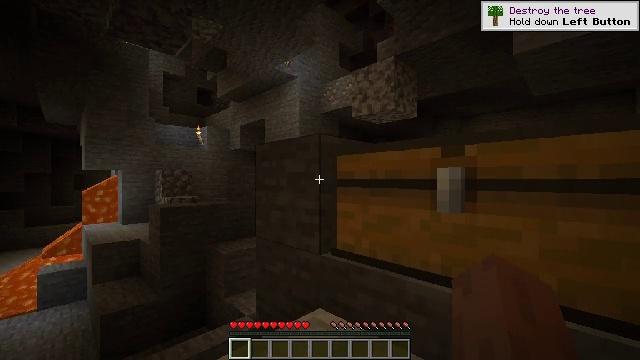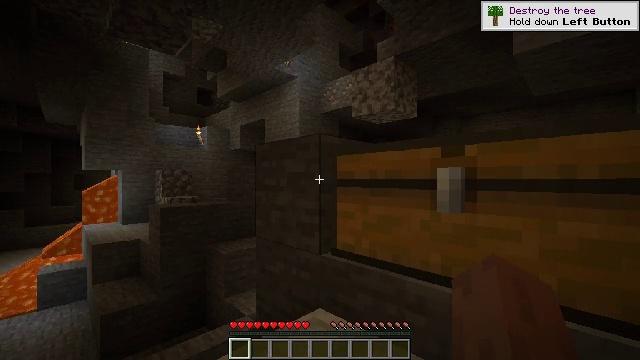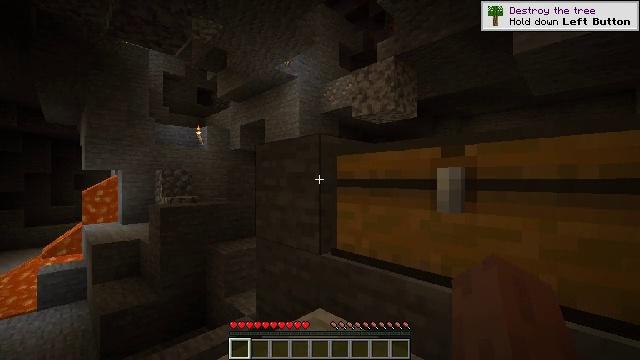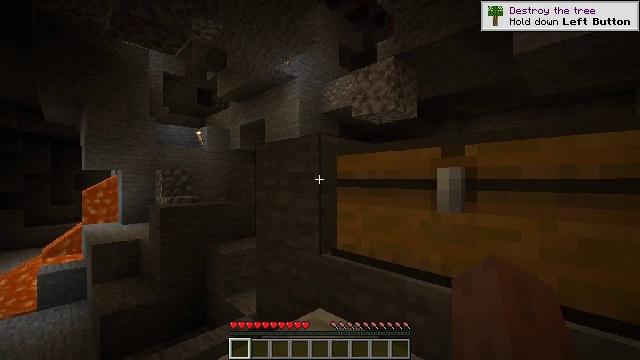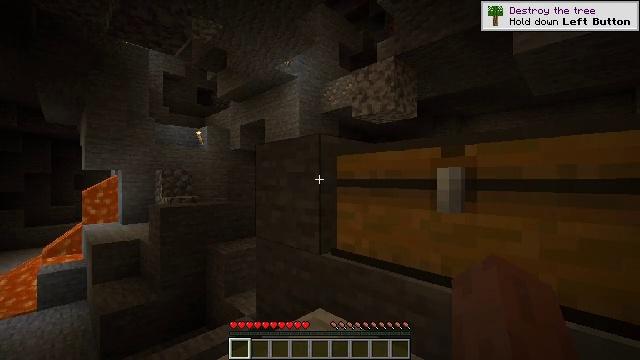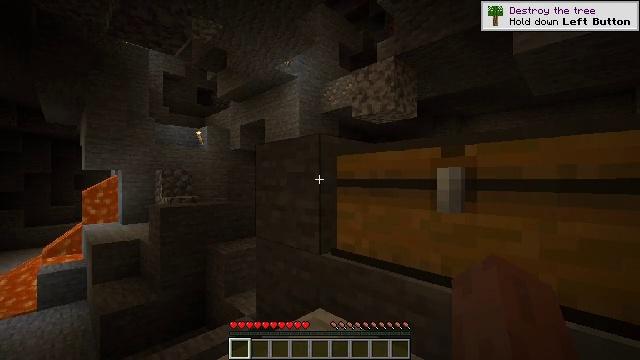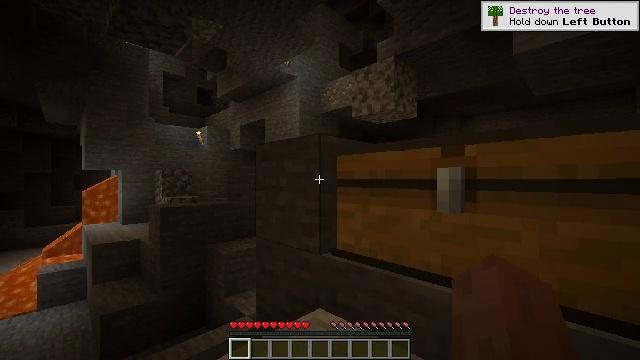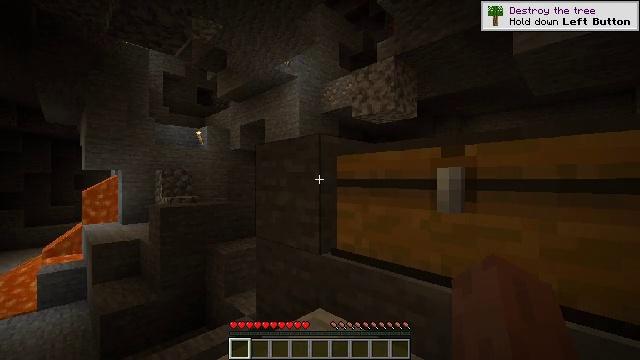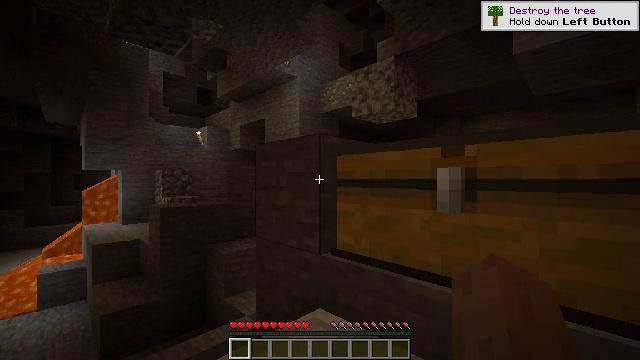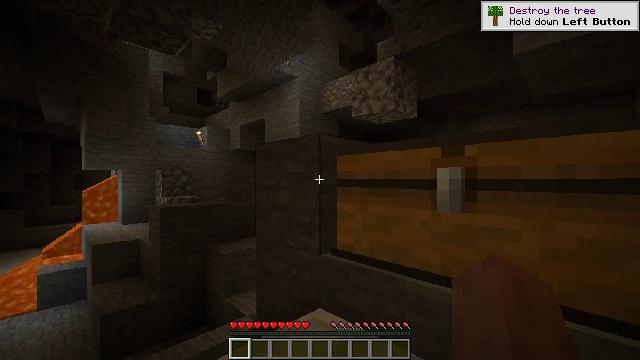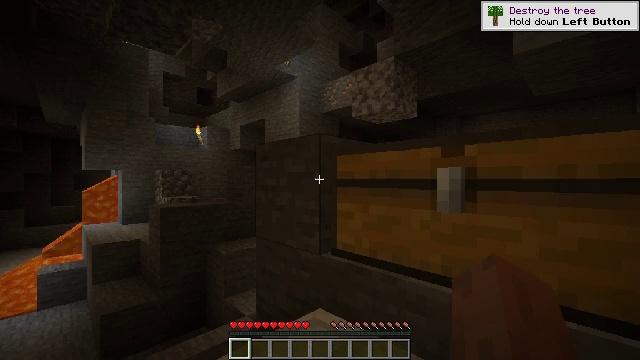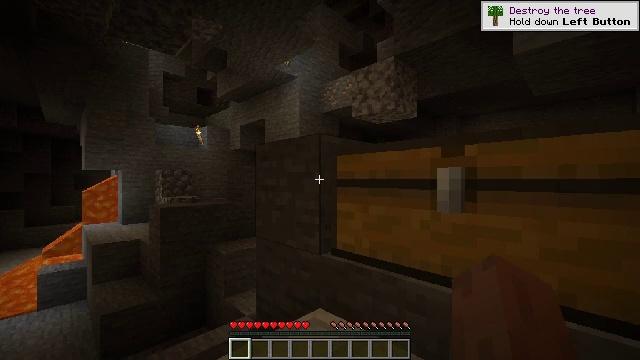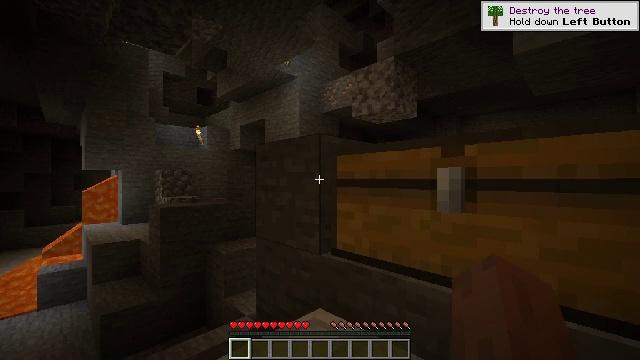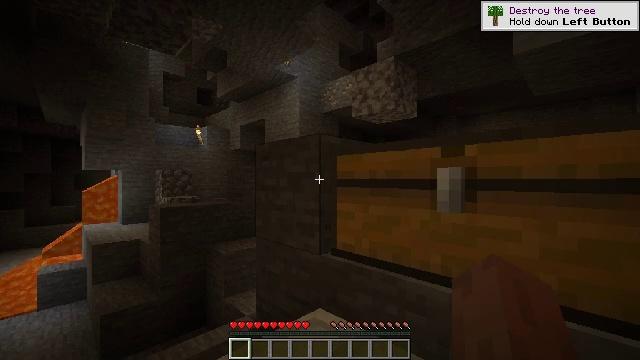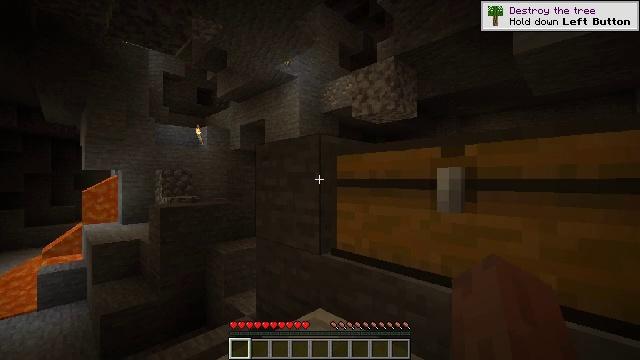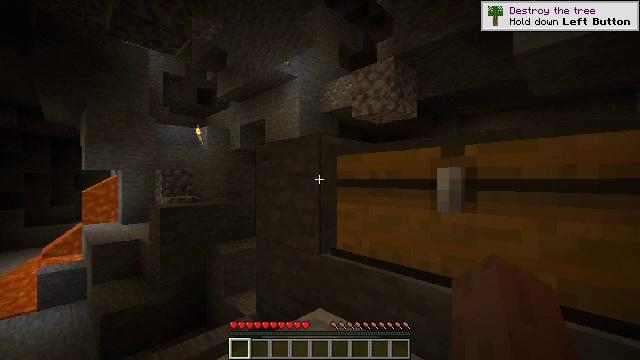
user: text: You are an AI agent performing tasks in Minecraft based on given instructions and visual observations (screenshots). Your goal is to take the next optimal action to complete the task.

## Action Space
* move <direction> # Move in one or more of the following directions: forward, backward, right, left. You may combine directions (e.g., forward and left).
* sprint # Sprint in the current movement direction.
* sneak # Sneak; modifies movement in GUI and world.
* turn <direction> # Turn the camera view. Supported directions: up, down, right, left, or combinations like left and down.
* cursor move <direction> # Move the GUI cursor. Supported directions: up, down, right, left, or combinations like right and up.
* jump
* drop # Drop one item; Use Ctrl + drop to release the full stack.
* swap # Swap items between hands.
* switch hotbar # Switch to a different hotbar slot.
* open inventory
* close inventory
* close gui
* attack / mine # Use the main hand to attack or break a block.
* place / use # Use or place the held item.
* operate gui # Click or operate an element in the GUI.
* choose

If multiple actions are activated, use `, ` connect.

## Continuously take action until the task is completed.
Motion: motion action
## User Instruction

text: Craft a pair of iron leggings from iron ingots.
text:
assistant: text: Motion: no_op
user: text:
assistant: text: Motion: no_op
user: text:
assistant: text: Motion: no_op
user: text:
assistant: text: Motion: no_op
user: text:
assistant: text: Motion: no_op
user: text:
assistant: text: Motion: no_op
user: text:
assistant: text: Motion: no_op
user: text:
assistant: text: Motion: no_op
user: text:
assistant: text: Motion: no_op
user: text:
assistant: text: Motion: no_op
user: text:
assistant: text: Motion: no_op
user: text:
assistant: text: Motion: no_op
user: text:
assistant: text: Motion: no_op
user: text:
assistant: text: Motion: no_op
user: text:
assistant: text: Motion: no_op
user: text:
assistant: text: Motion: no_op
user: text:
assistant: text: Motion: no_op
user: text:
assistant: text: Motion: no_op
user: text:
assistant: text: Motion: no_op
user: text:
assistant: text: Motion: no_op
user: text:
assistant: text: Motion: no_op
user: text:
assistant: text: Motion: no_op
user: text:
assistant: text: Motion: no_op
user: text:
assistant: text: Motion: no_op
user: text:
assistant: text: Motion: no_op
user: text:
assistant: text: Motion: no_op
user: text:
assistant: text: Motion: no_op
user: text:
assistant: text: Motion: no_op
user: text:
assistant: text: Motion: no_op
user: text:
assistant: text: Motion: no_op